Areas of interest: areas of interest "Longtan Lotus Lake Resort Park-Tianzhu Paqing Park"
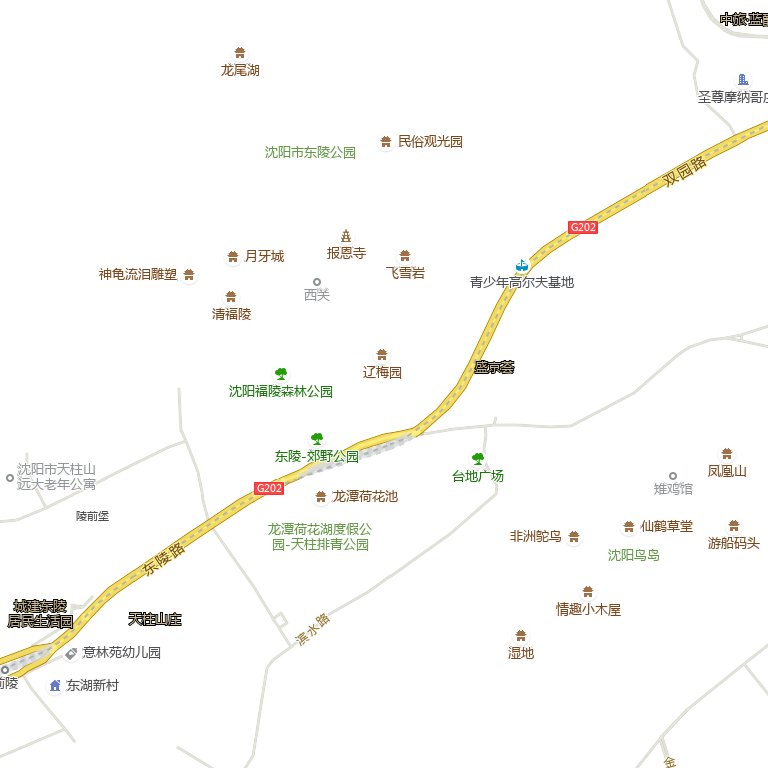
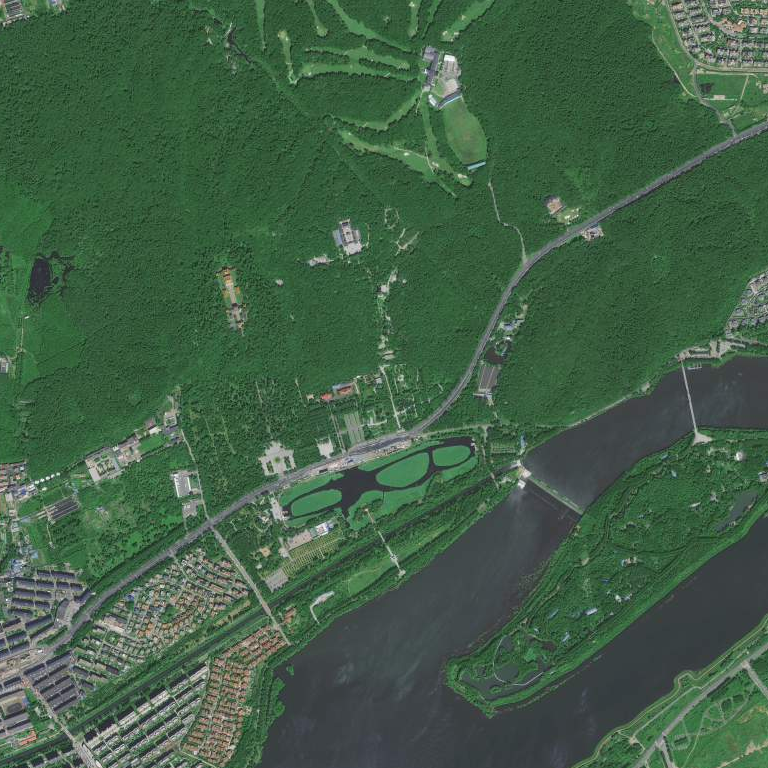